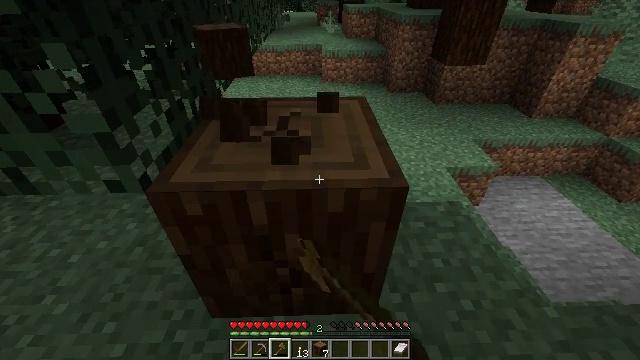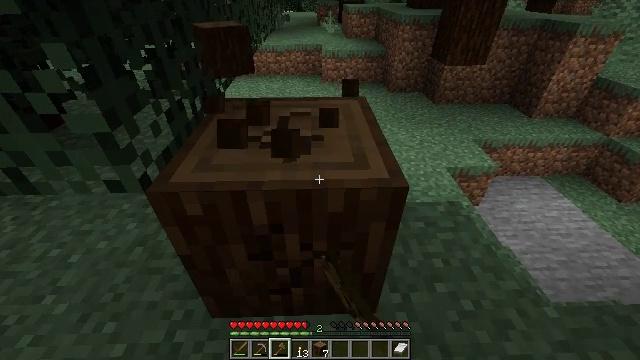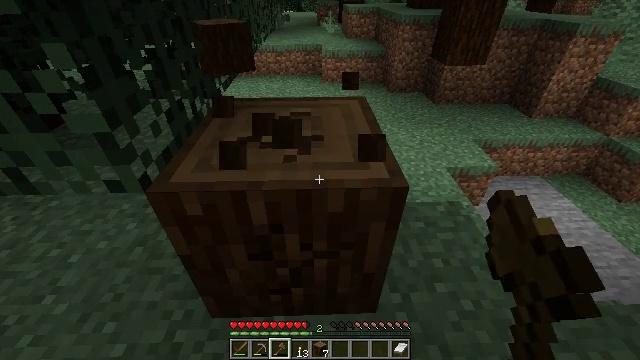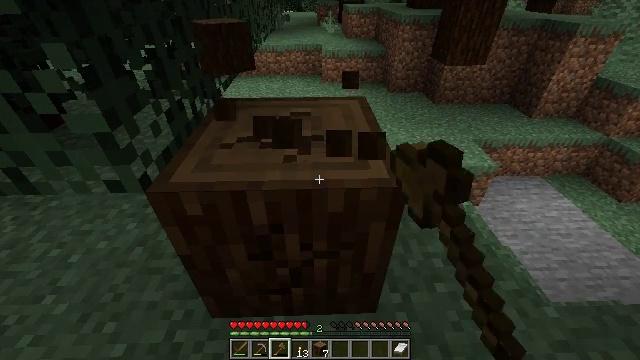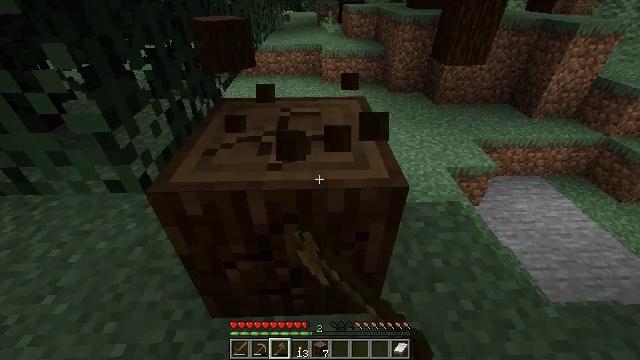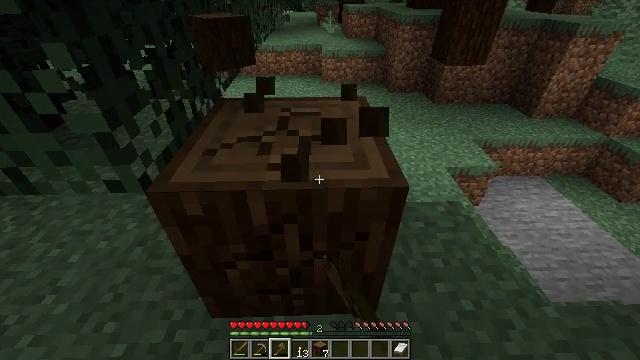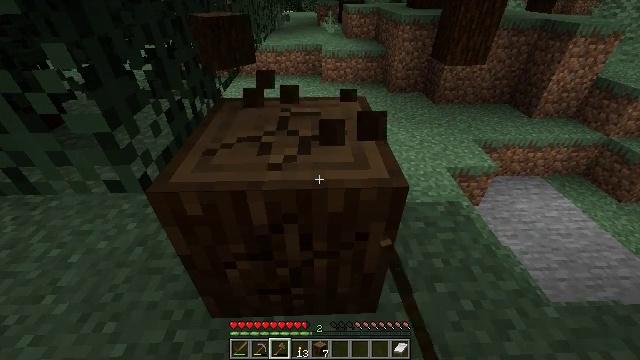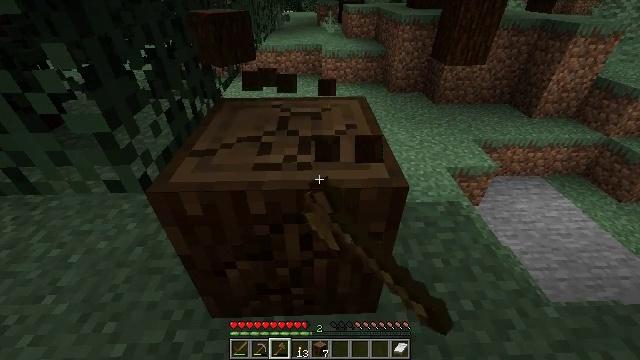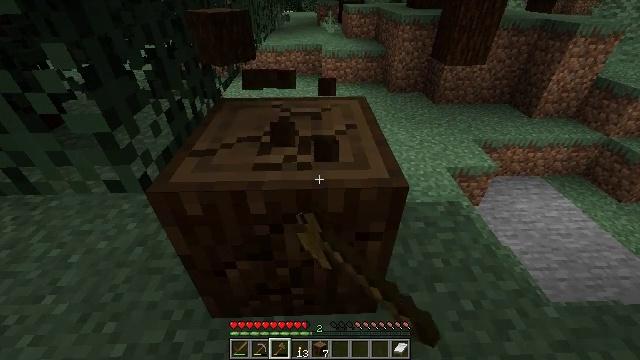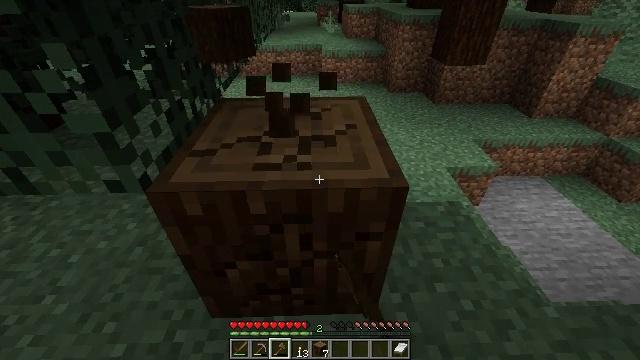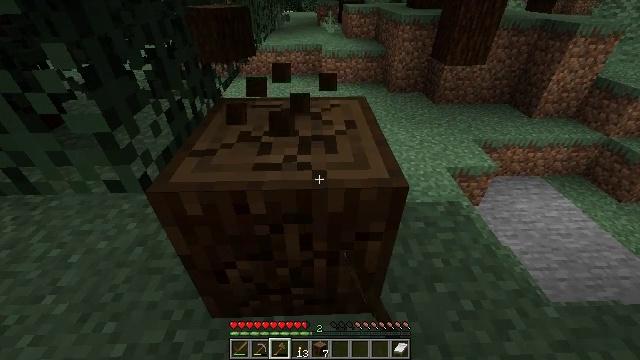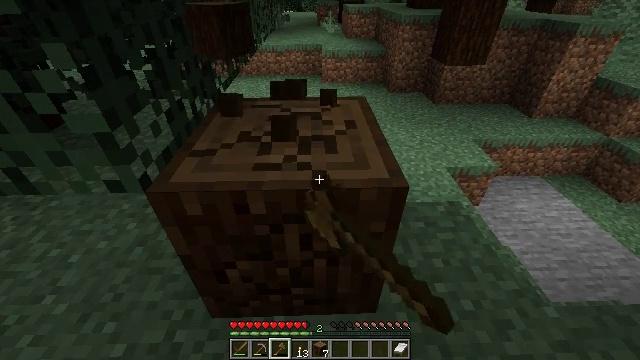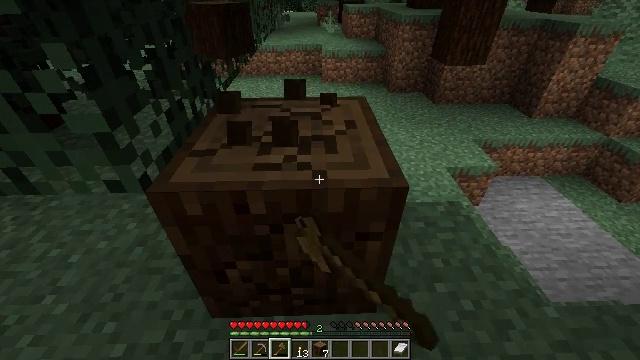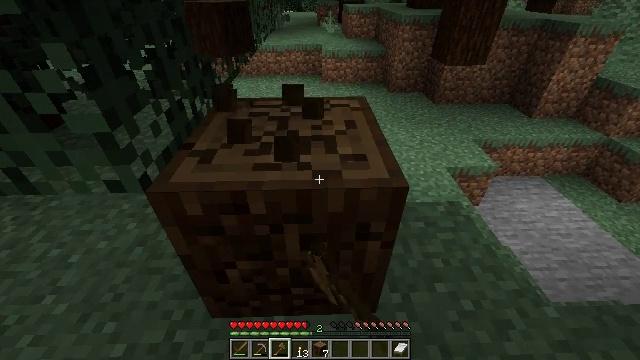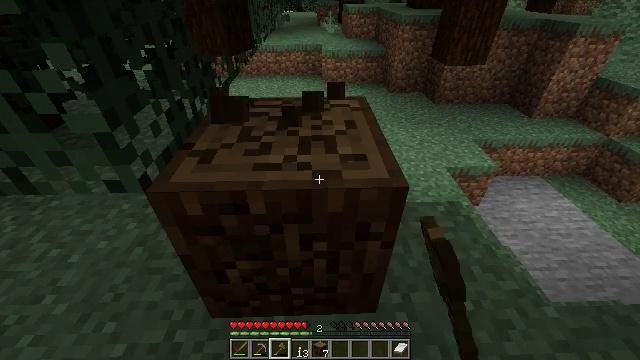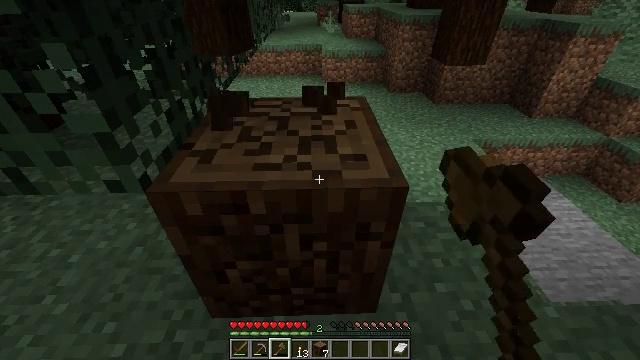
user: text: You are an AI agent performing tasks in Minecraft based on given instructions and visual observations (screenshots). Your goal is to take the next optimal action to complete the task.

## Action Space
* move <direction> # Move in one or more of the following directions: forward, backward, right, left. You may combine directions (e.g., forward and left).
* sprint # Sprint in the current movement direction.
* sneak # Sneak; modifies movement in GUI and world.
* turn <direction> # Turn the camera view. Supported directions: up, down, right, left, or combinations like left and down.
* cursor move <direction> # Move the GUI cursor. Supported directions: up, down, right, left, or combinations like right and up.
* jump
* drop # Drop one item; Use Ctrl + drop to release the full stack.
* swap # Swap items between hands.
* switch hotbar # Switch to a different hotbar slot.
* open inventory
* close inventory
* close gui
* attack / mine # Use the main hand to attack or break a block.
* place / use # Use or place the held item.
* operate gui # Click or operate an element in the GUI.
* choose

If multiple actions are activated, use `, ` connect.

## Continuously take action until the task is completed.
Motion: motion action
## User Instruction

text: Mine the spruce log from the forest.
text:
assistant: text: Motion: attack / mine
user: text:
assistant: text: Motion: attack / mine
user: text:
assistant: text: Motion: attack / mine
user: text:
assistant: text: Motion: attack / mine
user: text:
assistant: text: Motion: attack / mine
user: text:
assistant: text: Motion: attack / mine
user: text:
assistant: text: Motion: attack / mine
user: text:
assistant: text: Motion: attack / mine
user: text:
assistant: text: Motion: attack / mine
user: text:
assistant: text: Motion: attack / mine
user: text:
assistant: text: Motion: attack / mine
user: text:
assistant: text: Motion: attack / mine
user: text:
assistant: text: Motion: attack / mine
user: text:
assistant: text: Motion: attack / mine
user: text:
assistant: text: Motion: attack / mine
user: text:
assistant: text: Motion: attack / mine
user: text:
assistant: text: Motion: attack / mine
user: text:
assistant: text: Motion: attack / mine
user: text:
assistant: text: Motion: attack / mine
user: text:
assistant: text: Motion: attack / mine
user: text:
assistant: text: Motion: attack / mine
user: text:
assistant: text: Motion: attack / mine
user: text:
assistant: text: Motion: attack / mine
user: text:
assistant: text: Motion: attack / mine
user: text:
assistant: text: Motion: attack / mine
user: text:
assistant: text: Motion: move forward, attack / mine
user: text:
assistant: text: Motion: move forward, turn up, attack / mine
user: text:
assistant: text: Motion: move forward, turn up, attack / mine
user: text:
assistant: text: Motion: move forward, turn up
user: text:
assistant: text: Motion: move forward